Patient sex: M
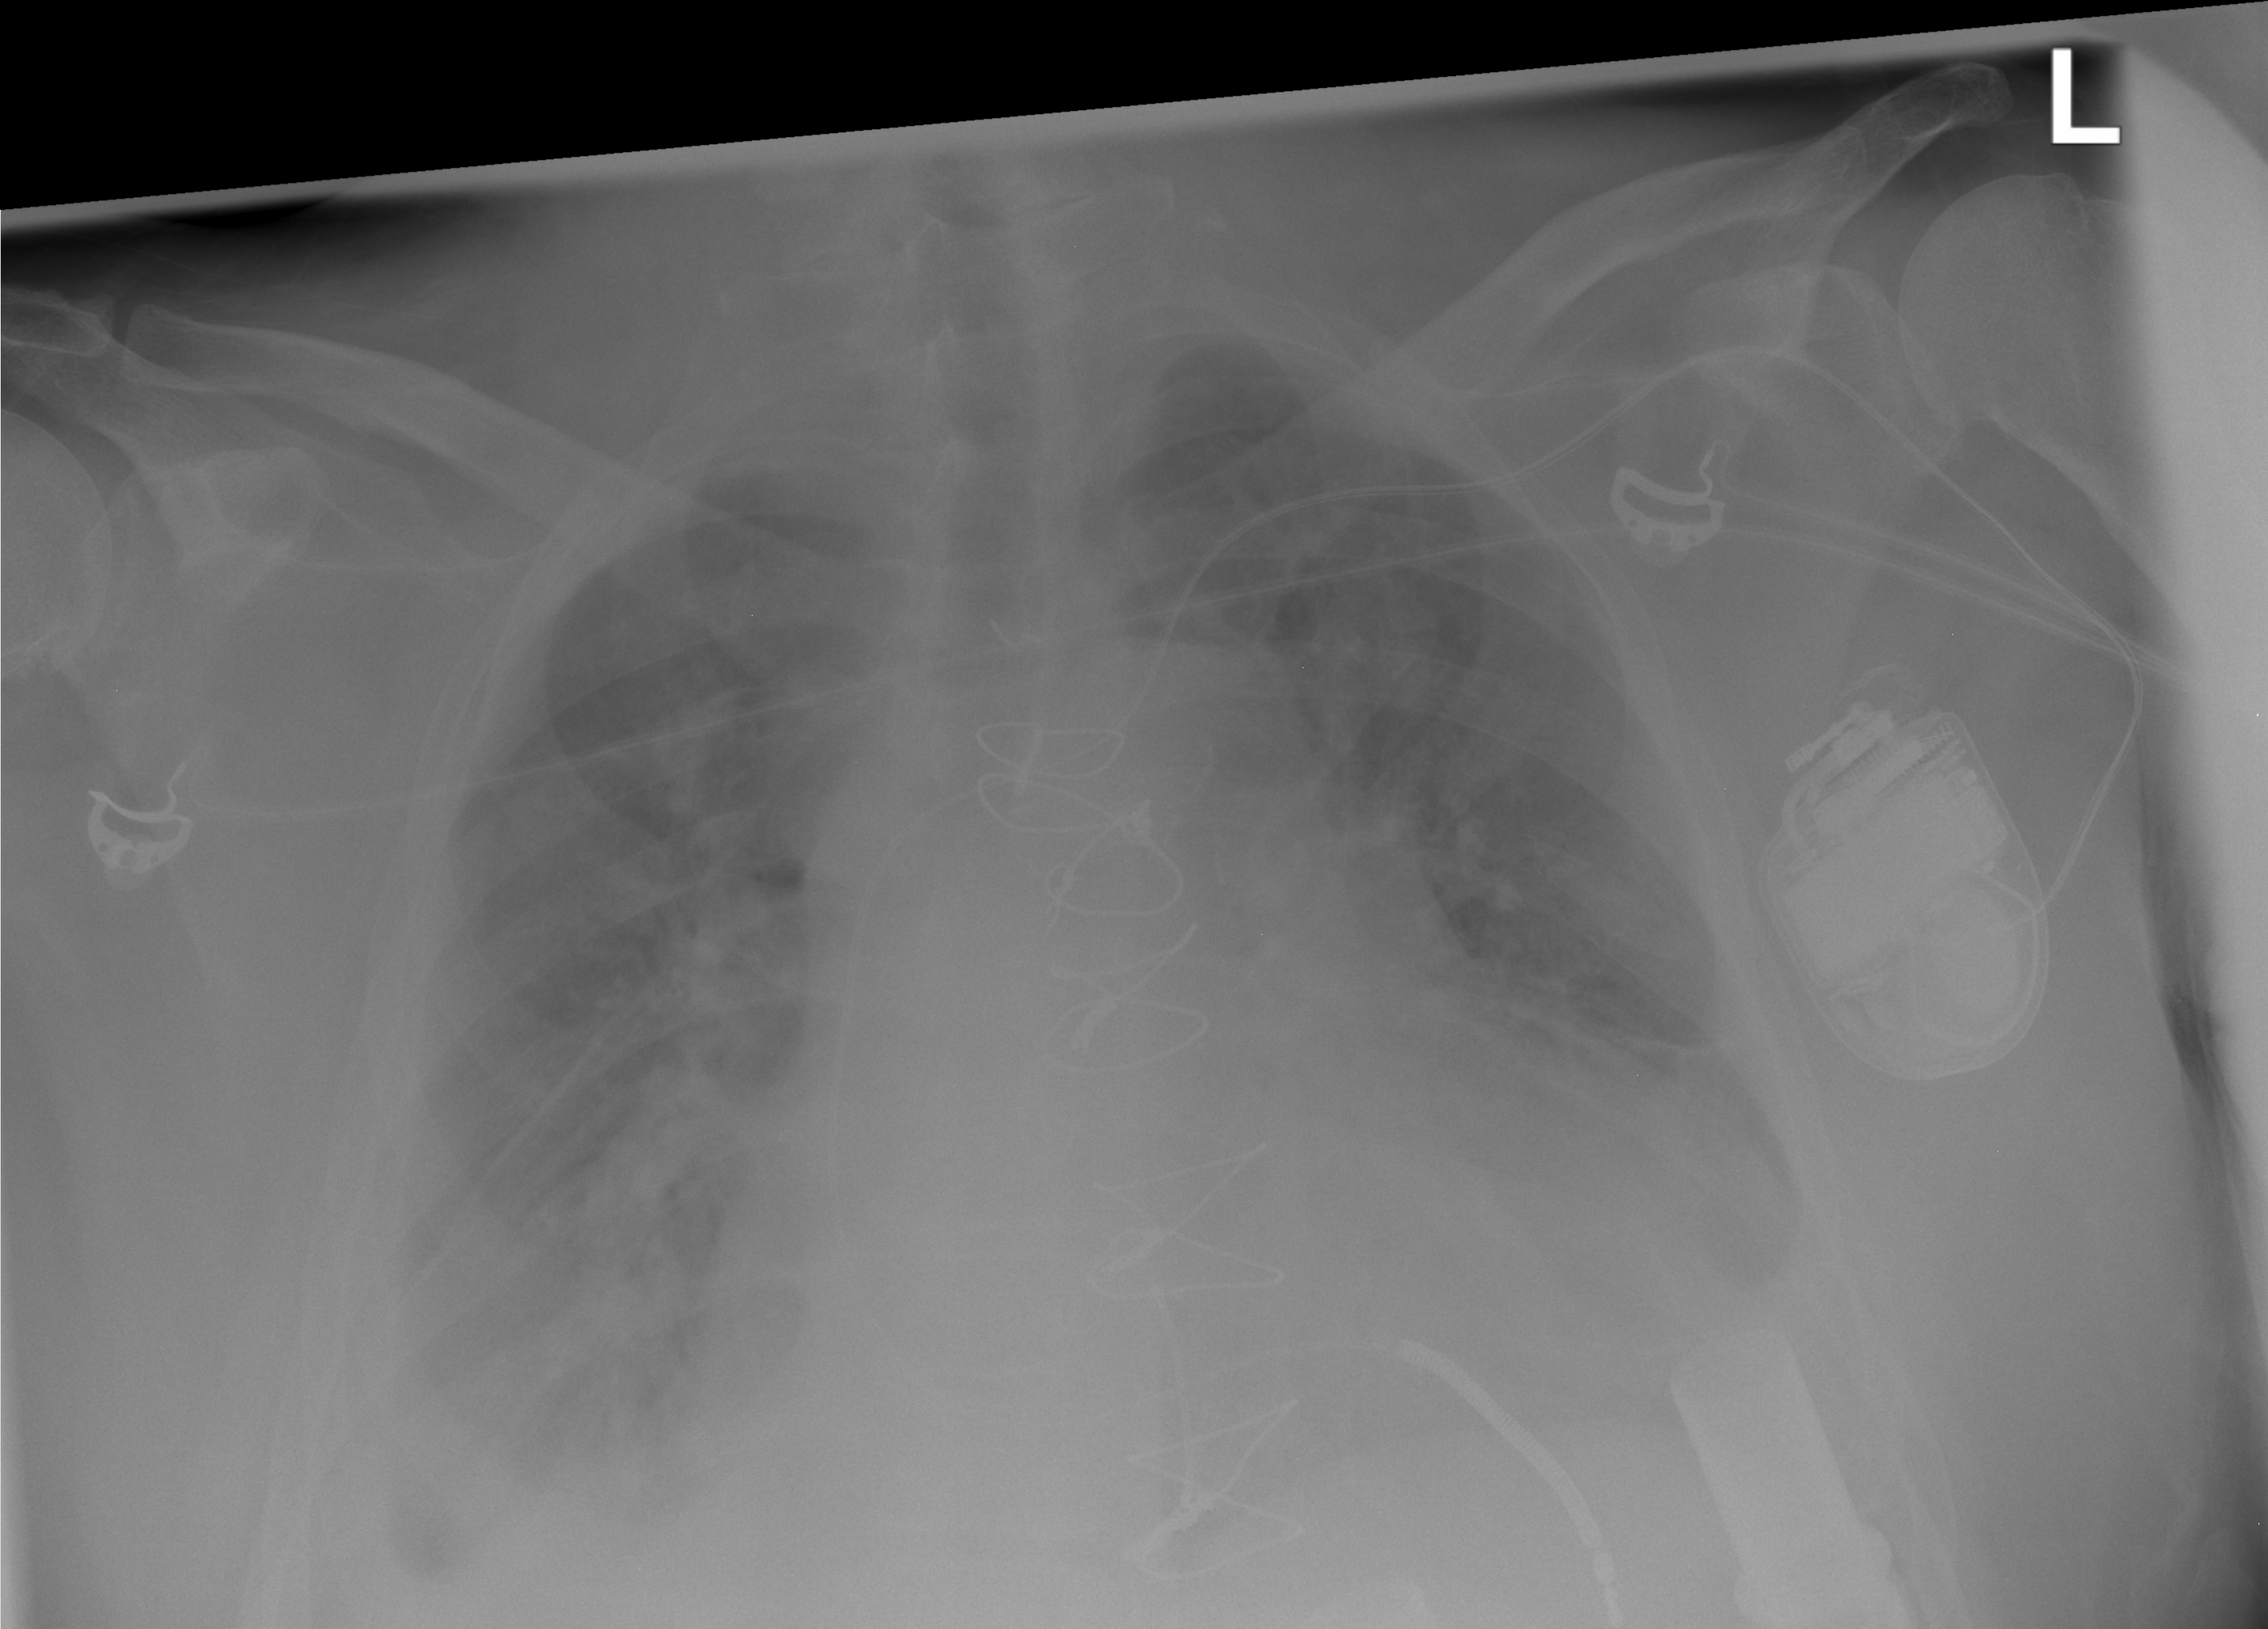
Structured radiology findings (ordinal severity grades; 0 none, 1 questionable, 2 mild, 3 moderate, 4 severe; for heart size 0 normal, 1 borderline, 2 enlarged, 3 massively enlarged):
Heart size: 3
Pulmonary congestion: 2
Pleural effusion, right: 2
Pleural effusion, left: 2
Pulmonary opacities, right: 2
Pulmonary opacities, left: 2
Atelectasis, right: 2
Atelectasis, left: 0